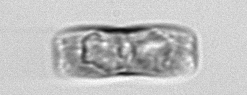
Label: pennate_morphotype1